Aerial crown-view tile of a tropical tree (Barro Colorado Island, Panama), acquired 20250915:
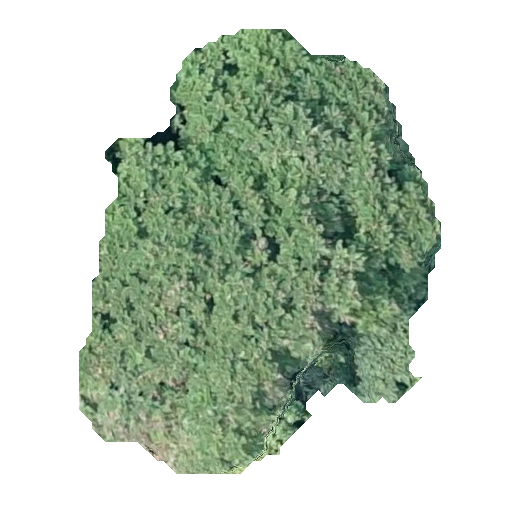
Species: Jacaranda copaia
GBIF accepted scientific name: Jacaranda copaia
Crown area: 165.681 m²